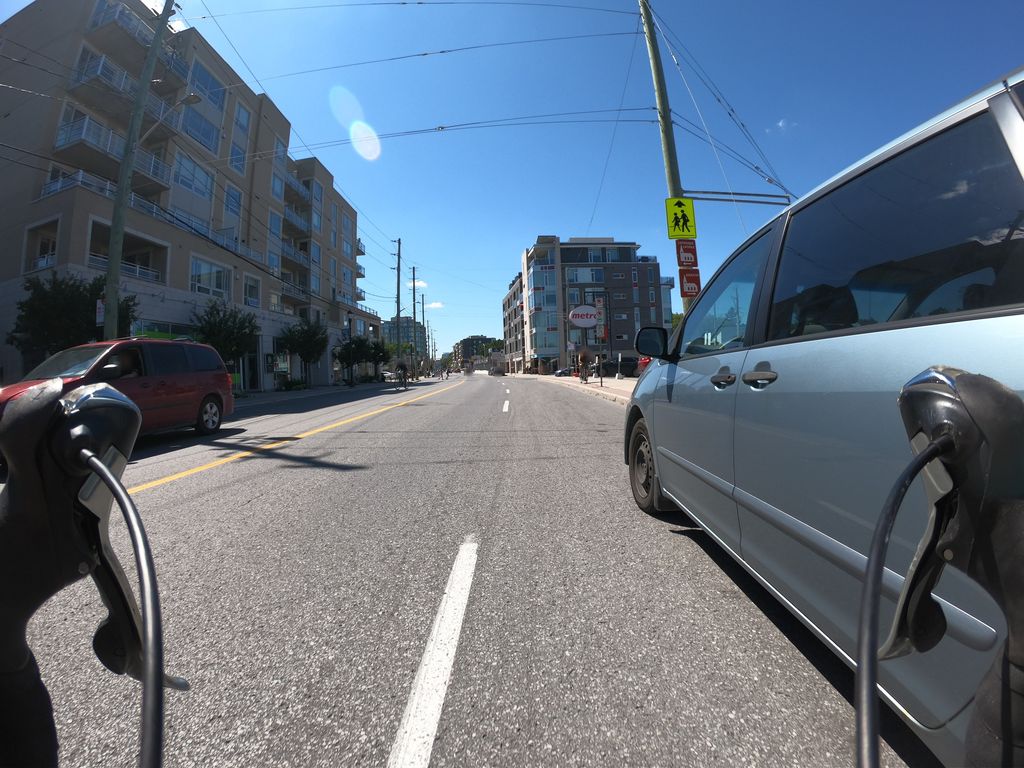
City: ottawa-gatineau